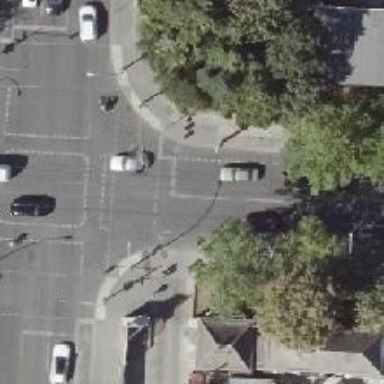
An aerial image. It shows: Tertiary road with separate sidewalks on both sides and cycling lanes on both sides. The road surface is asphalt.